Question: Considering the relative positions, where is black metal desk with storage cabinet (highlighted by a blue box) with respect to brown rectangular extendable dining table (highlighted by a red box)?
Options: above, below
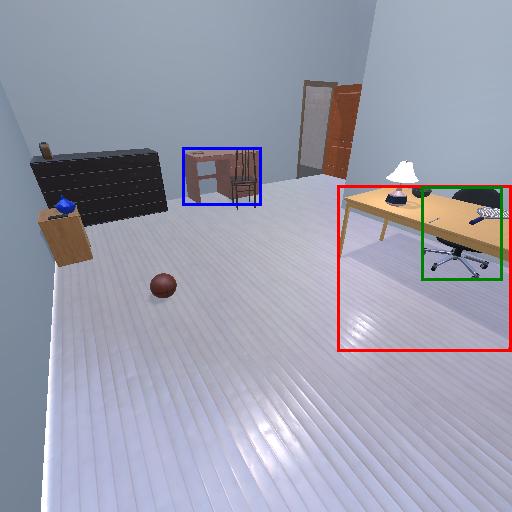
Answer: above